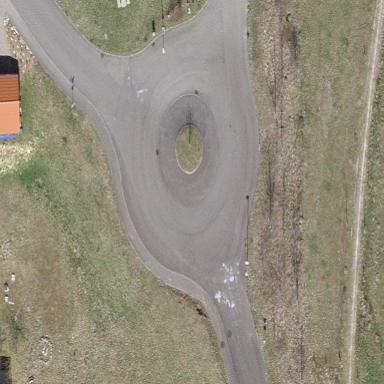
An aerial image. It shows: Residential road with roundabout.